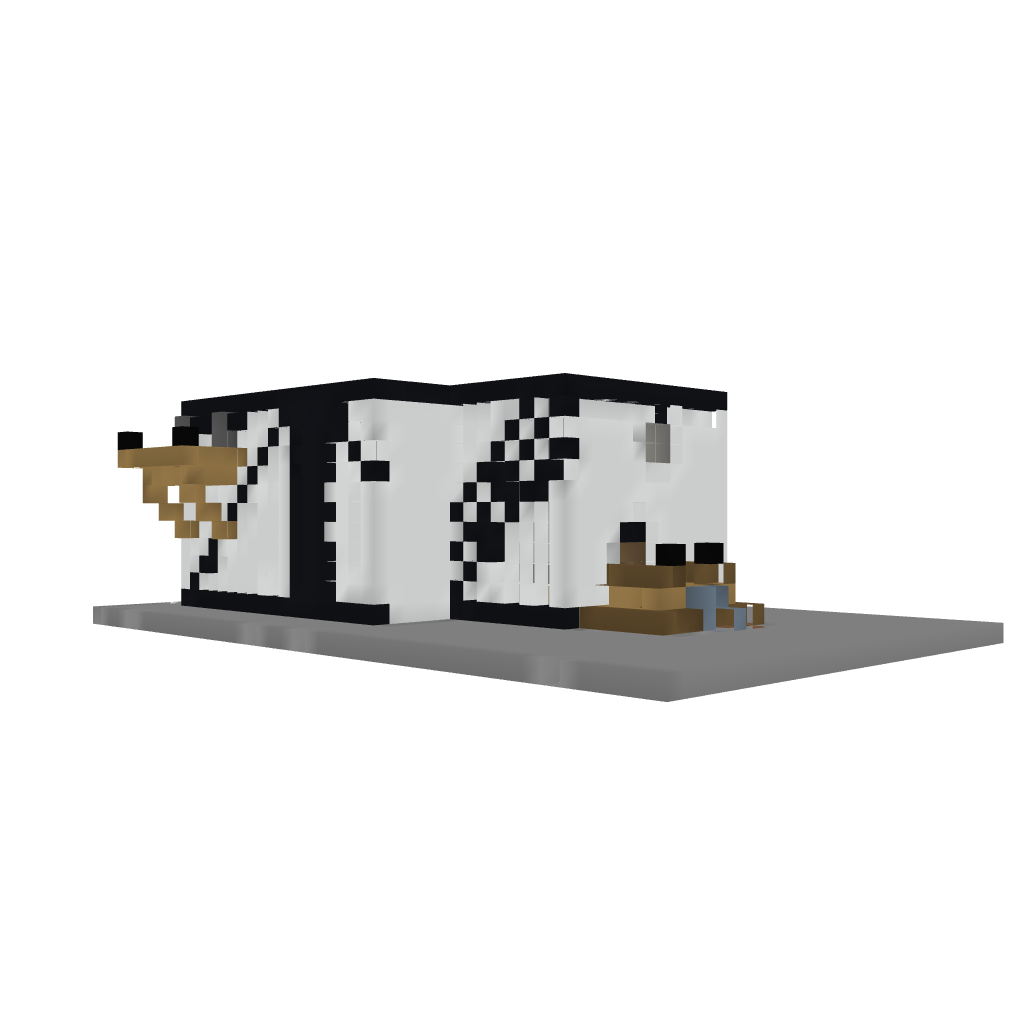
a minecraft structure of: modern house schematic